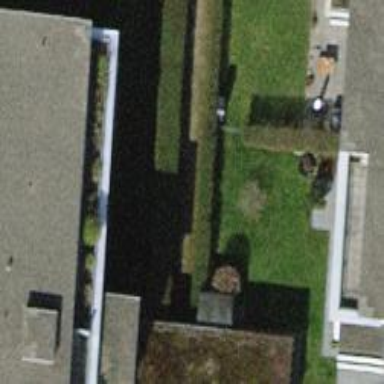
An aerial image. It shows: Hedge acting as barrier.